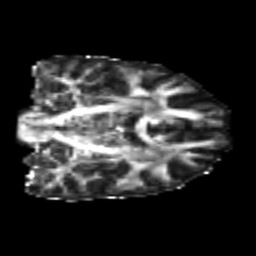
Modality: FA
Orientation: coronal
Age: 25
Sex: female
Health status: healthy
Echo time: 0.074 s